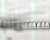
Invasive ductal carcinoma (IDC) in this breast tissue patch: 0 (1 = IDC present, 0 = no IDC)